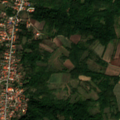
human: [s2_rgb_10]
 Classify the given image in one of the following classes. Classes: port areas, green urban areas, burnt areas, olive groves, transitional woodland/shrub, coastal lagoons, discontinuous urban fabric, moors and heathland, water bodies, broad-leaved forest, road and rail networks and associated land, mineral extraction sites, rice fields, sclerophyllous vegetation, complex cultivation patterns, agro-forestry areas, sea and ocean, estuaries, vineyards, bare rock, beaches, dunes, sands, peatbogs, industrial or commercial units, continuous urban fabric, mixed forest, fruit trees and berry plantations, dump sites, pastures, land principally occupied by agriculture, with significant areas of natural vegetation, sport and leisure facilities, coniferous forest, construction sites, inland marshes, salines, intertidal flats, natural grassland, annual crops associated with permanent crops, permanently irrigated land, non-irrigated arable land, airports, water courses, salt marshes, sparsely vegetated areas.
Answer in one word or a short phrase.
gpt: discontinuous urban fabric, land principally occupied by agriculture, with significant areas of natural vegetation, broad-leaved forest, transitional woodland/shrub